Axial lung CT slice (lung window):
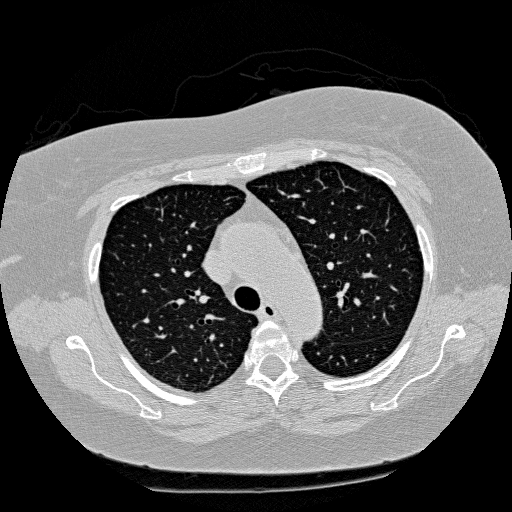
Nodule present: no